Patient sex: M
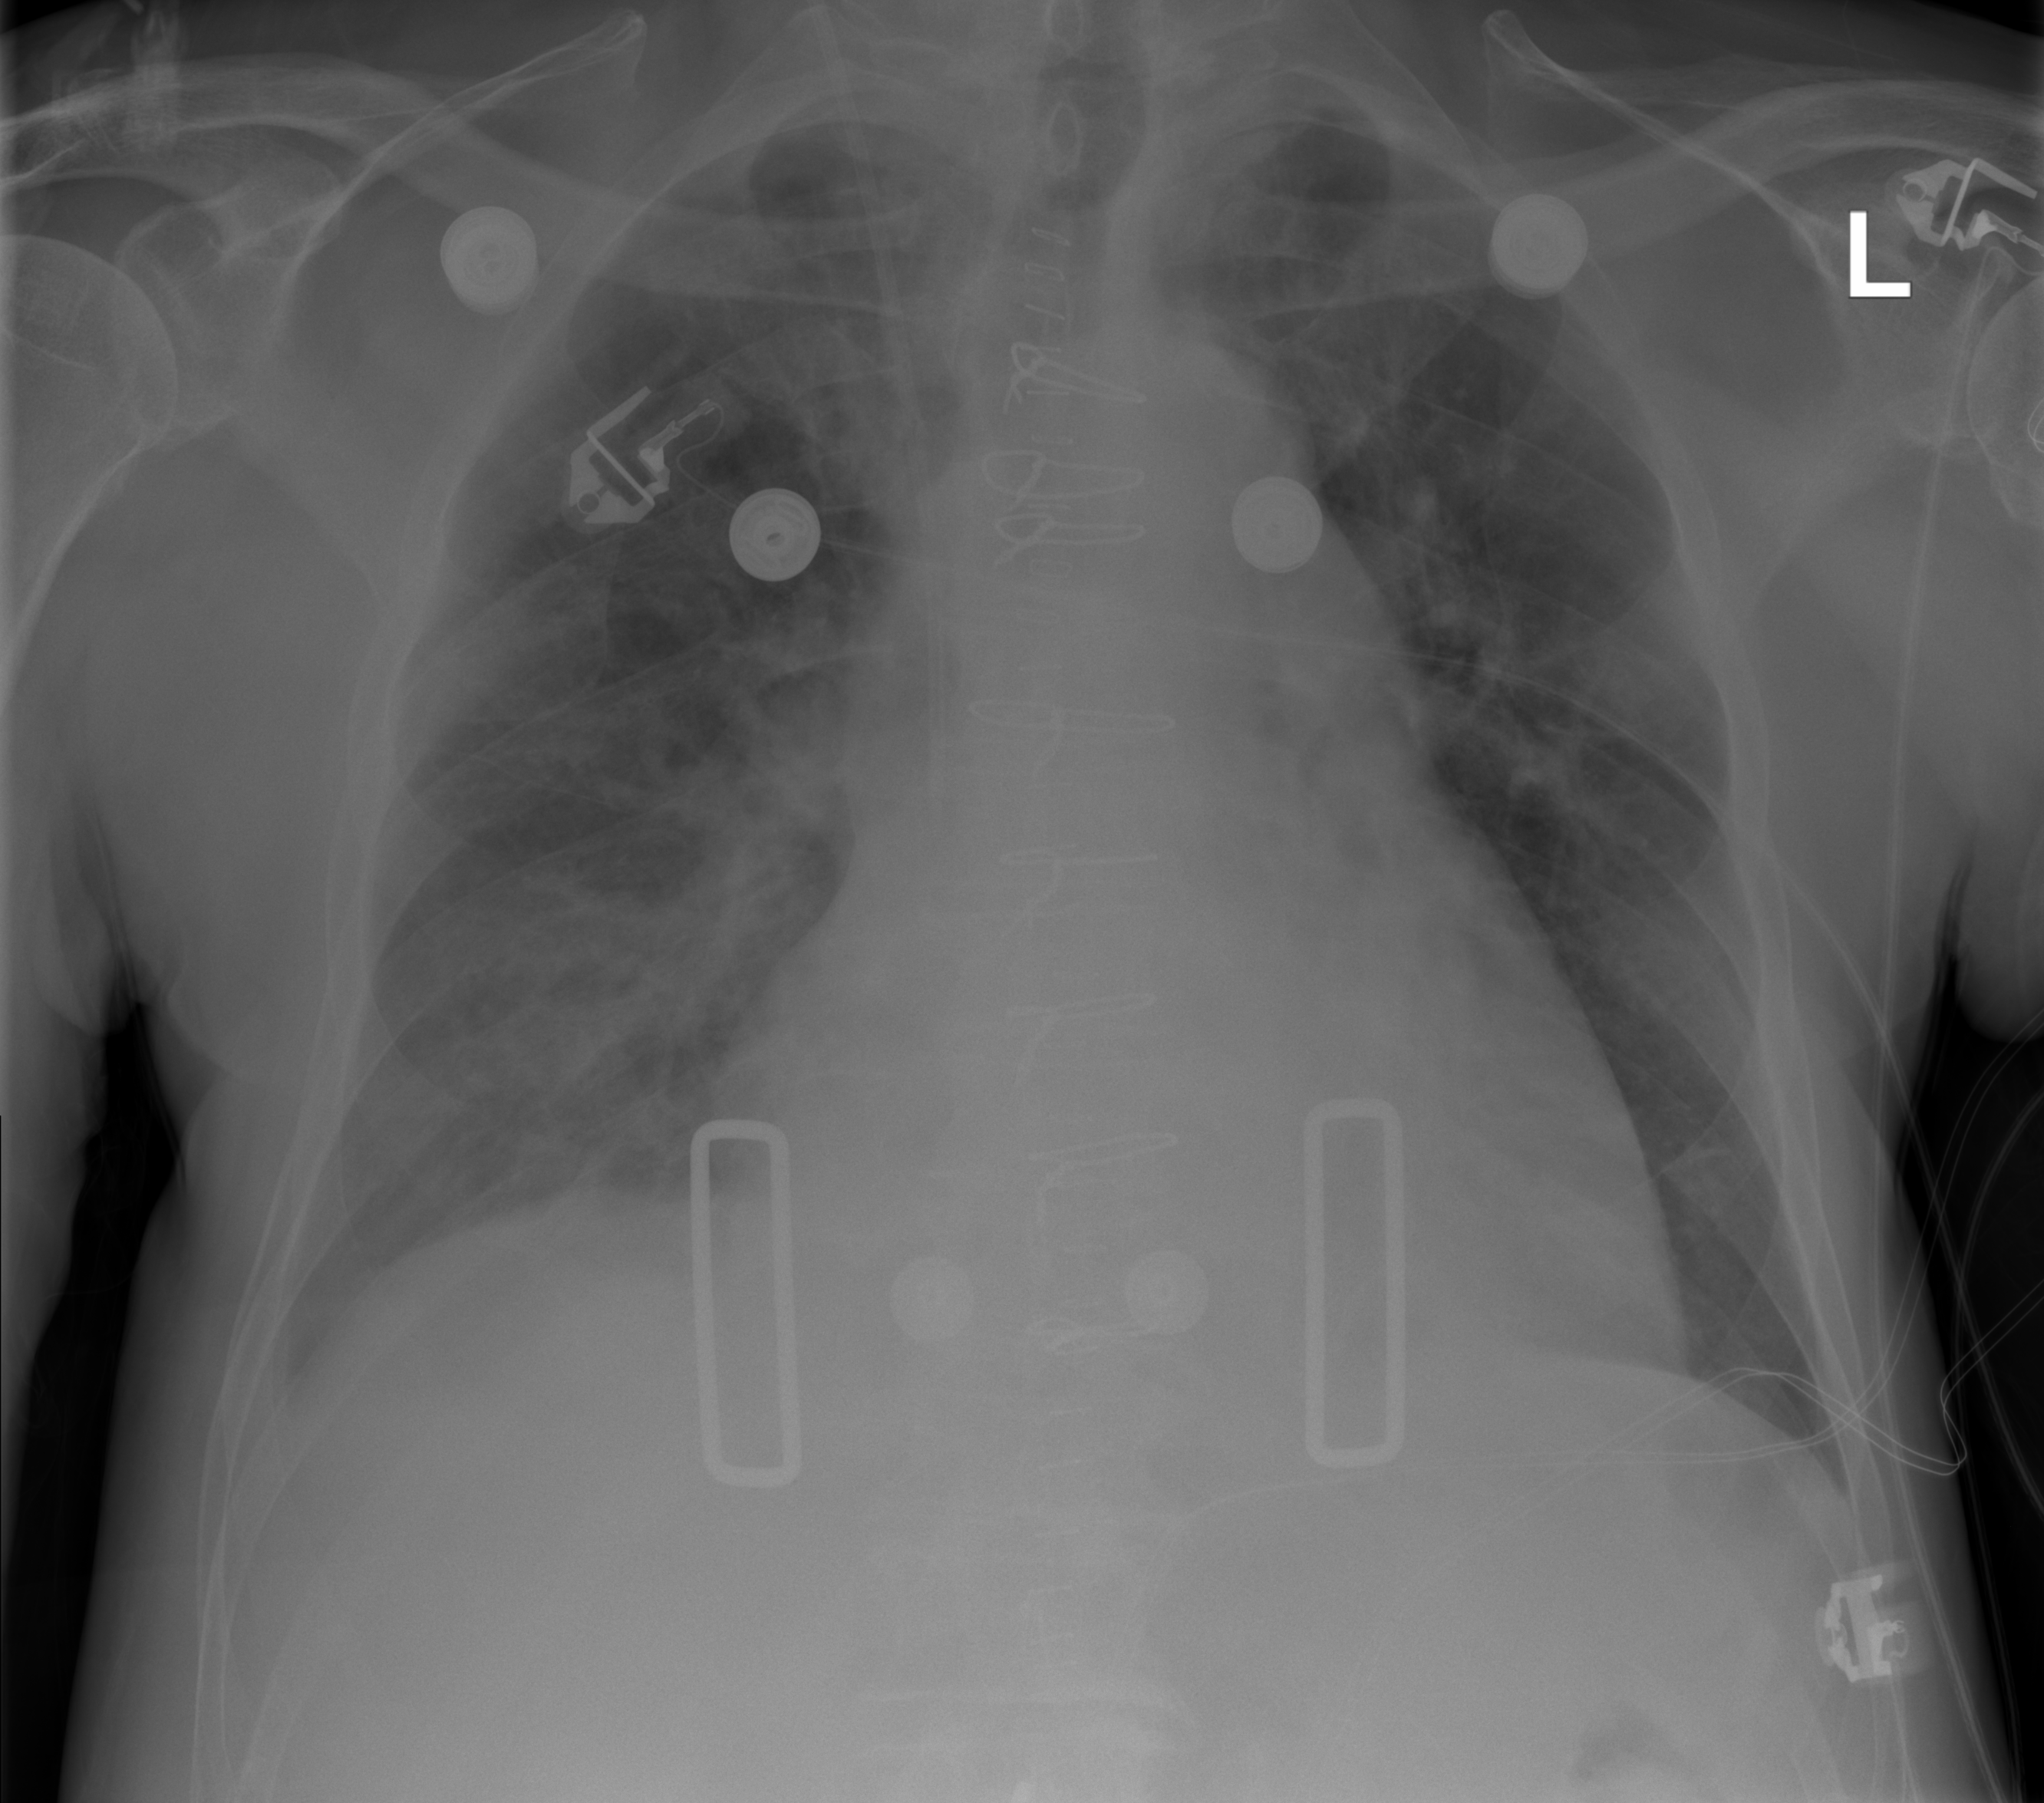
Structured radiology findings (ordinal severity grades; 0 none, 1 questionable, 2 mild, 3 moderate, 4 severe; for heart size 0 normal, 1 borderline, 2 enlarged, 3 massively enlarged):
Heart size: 2
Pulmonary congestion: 2
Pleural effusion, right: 2
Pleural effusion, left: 2
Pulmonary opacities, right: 0
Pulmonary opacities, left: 0
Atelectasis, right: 2
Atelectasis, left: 1